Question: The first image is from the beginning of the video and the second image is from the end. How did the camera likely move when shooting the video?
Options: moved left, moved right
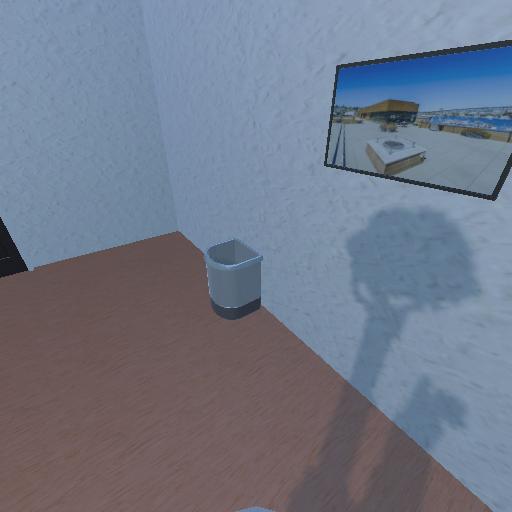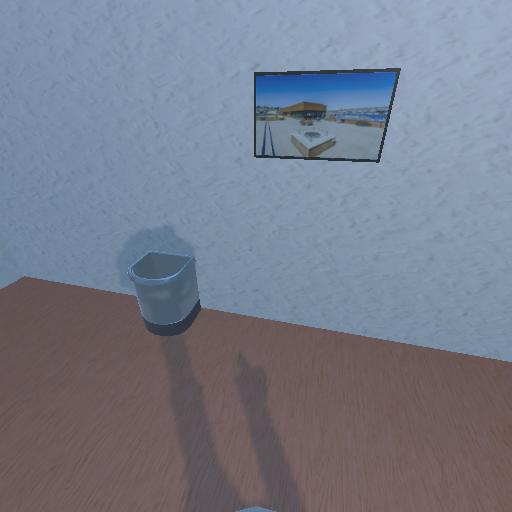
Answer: moved left